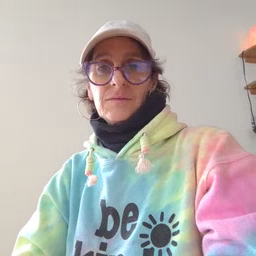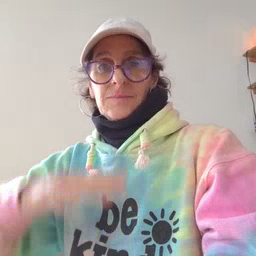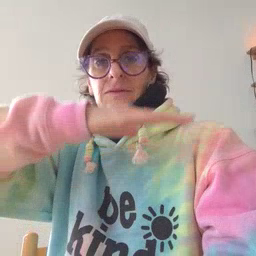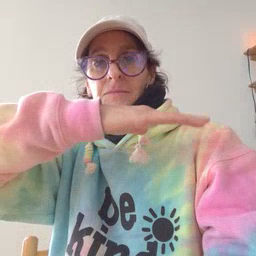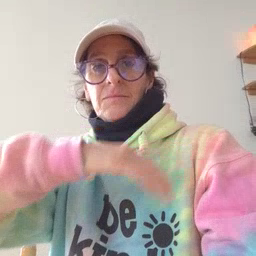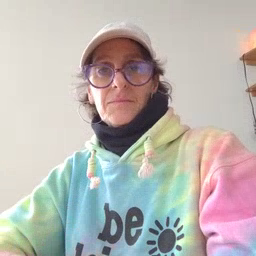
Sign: table